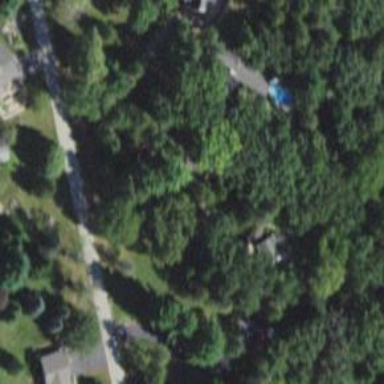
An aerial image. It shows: Driveway.